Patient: sex M, age 30
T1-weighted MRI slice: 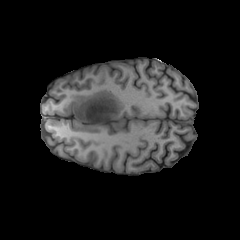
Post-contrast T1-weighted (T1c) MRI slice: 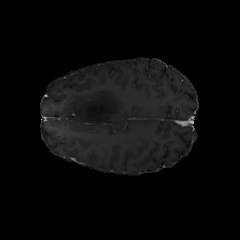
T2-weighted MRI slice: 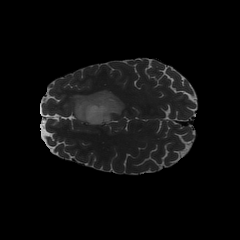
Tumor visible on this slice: yes
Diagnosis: Astrocytoma, IDH-mutant
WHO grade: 2